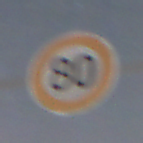
Verkehrszeichen: Geschwindigkeit80
Umgebung: Outdoor, Urban
Tageszeit: Night
Wetter: PartlyCloudy
Licht: Artificial
Jahreszeit: NotSpecified
Kontrast: HighContrast